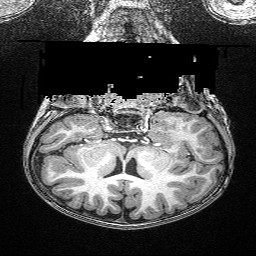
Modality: T1w
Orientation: sagittal